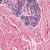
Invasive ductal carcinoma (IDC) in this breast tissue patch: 0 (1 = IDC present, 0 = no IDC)